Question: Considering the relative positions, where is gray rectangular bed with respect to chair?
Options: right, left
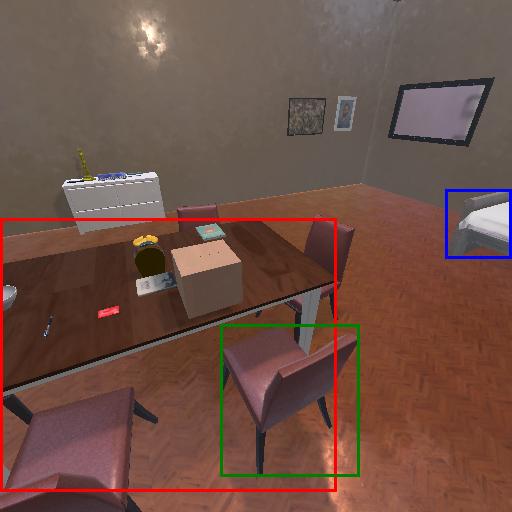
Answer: right